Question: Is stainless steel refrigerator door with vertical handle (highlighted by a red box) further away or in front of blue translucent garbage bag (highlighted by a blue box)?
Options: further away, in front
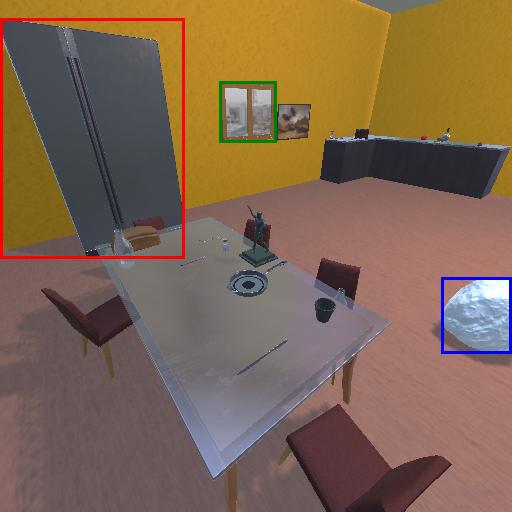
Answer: further away